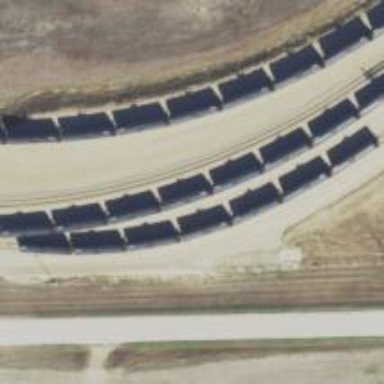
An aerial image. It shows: Railway siding with rails.